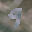
Label: 9